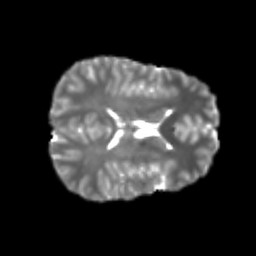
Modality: T2w
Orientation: axial
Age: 24
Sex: male
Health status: healthy
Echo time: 0.074 s